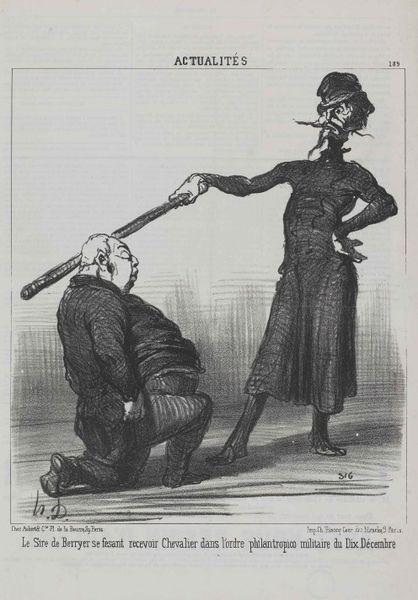
Titel: Le Sire de Berryer ...
Künstler: Honoré Daumier
Standort: Karlsruhe
Institution: Staatliche Kunsthalle Karlsruhe
Schlagwörter: dunkel, hand, kopf, mann, weiß, menschen, frankreich, grau, hell, hut, männer, nase, schwarz, zeichnung, rock, zylinder, anzug, bart, hose, kappe, schnurrbart, rahmen, stehen, signatur, mantel, stehend, england, schulter, stock, schrift, schuhe, stab, grafik, monochrom, französisch, hands, hat, men, military, white, karikatur, arm, black, dark, dick, dress, face, formal, france, grey, hair, nose, old, portrait, robe, social, woman, streng, glatze, print, two, bauch, knie, gehrock, schnauzer, ziegenbart, weste, dünn, striche, fett, dürr, buch, druck, lithographie, schwarz-weiss, komik, schraffur, lithografie, seite, arrest, illustration, karrikatur, knüppel, militär, police, polizist, satire, scharz, uniform, zeitung, knien, schlag, schlagstock, strafe, bleistift, degen, ritter, daumier, französich, moral, hüfte, man, gehorsam, kniend, knieen, ear, head, eyes, feet, knight, suit, macht, drawing, paper, black and white, shadow, cap, coat, mouth, realism, caricature, cartoon, etching, hats, line, monochrome, sketch, beard, boots, french, jacket, pen, writing, demut, kniefall, unterwerfung, legende, ehrung, newspaper, schwaz, arms, pose, shoulder, vest, ink, information, art, signature, back, bald, balding, bent, ears, hips, pants, pocket, pockets, shoes, pencil, eye, legs, lines, bierbauch, book, cane, dominant, dezember, parodie, shading, charcoal, lithograph, skurril, mask, sruck, hute, aktuell, kneeling, stick, page, dance, standing, bow, staff, violence, goatee, angry, comic, punch, honore, stomach, unterdrückung, text, mustache, shit, tall, moustache, site, dominanz, wanst, knee, leg, pole, ritterschlag, dicker, officer, slim, club, pring, thin, ethik, kneel, knees, fat, frankfreich, frankreih, power, two men, contrapposto, politics, 19. jahrhundert, kupferstich, cop, 18 jahrhundert, sex, baton, office, adelung, beating, hd, cartoom, salvador dali, actualite, punishment, daumier caricature, oder, older, carwing, news, skinny, batton, fun, se, policeman, obedience, berryer, chevalier, parody, political, cande, thick, political cartoon, penicl, knighted, hip shot, wrinkled, satirical, politic, politica, dix decembre, 10th december, knighthood, knighting, arrogant, omg help, teacher, obesity, pencil drawing, sir, le, scolding, actualites, sig, had, le sire, sire, publication, dickwanst, hit, autoritaet, political cartoonb, s&m, domination, gender bending, sufragette, feant, bufoon, buffonn, buffoon, kneww, decembre, corrupt, sctualites, actualities, 'knighting, on knees, dezmber, caricatur, bunish, philantrop, corupt, carricature, franzoesischer text, philantropico, frasnzösische revolution, adelesschlag